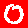
Digit: 0